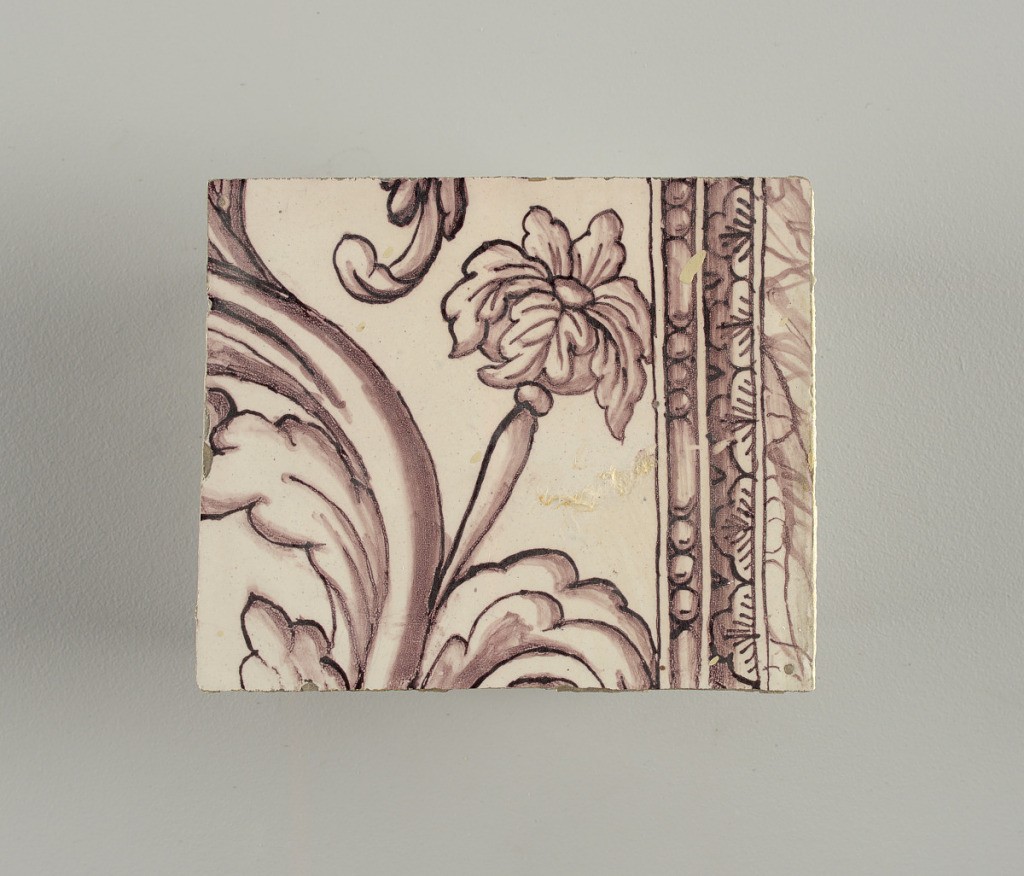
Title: Panel
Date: ca. 1725
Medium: Tin-glazed earthenware, underglaze manganese decoration
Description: Tile from upright rectangular panel of tiles; dark purple (manganese) on white ground showing arched framework; oval cartouche bearing double monogram (probably Lubert Adolf Torck), supported by pair of nude amors; pair of small amors holding crown above, borne by pair of female terms; surrounded by leafscrolls and foliations, with pair of flower-filled urns; top center, lunetted amor's head pendented with rosetted lattice cartouche.

To be used in Rozendaal Castel. Intended to be viewed inset into a wall- indicated by the inclusion of a trompe-l'oeil marbleized edge that surrounds three sides of the panel.